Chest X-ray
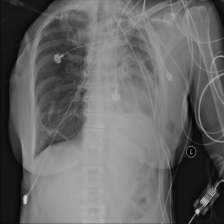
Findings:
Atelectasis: negative
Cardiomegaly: negative
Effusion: negative
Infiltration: negative
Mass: negative
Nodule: negative
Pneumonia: negative
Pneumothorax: negative
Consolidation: negative
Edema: negative
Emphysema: negative
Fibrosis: negative
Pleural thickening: negative
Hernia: negative